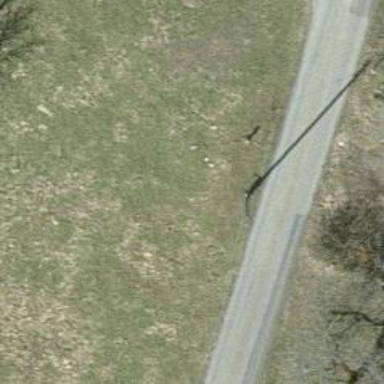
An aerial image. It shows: Minor power line.